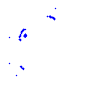
Particle: proton